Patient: sex F, age 68
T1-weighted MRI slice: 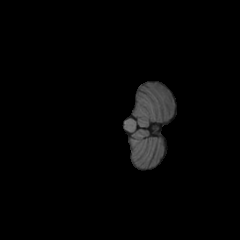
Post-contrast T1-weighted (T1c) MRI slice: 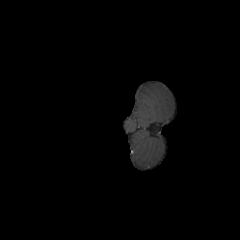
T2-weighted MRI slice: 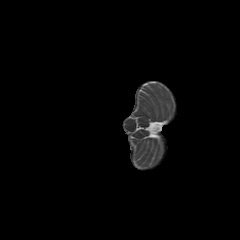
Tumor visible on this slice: no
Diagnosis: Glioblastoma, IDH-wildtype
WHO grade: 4